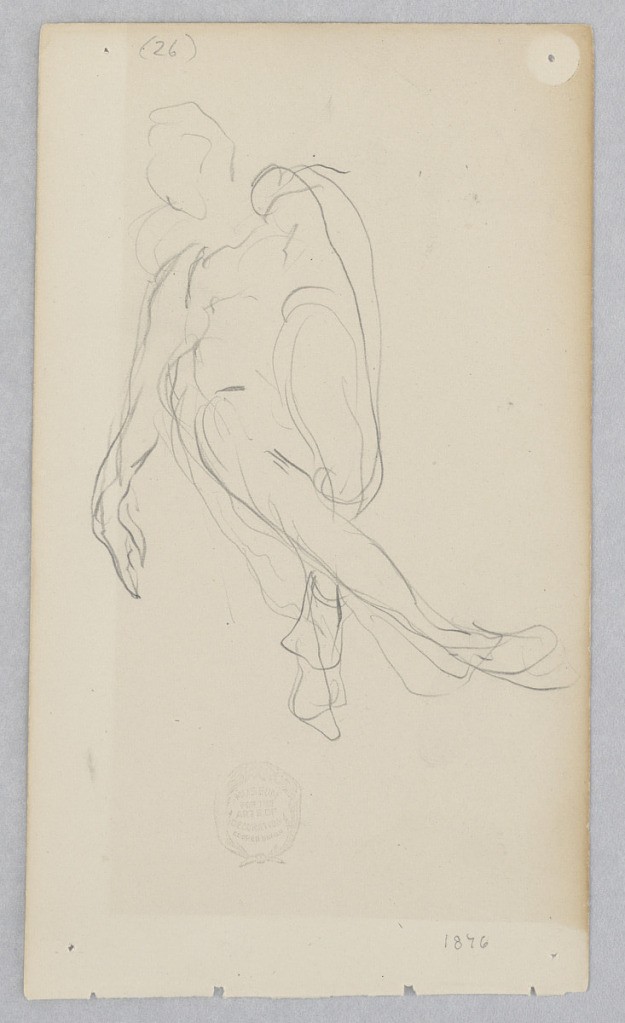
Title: Figure
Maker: Robert Frederick Blum, American, 1857–1903
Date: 1876
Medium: Graphite on wove paper
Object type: Drawing
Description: Sketch of a figure in motion.